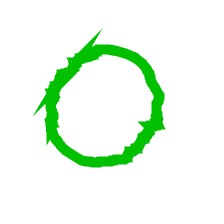
Shape: circle